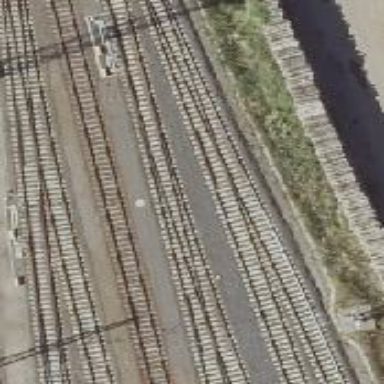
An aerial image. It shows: Railway track with electrified contact lines. This is siding track.